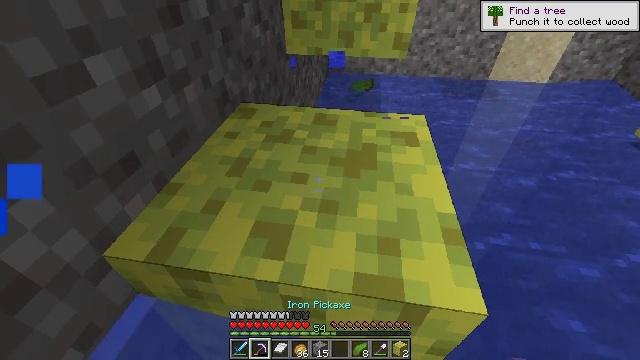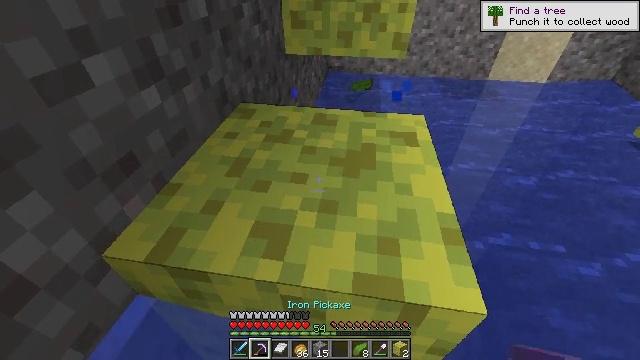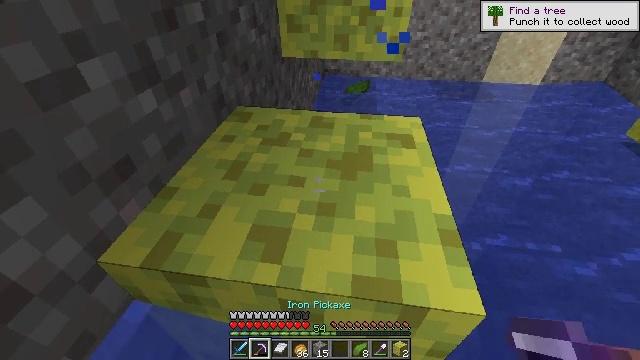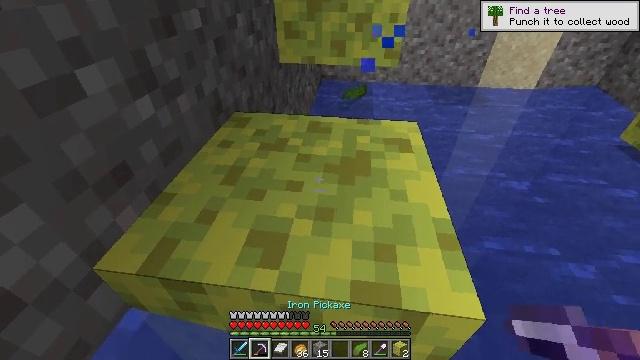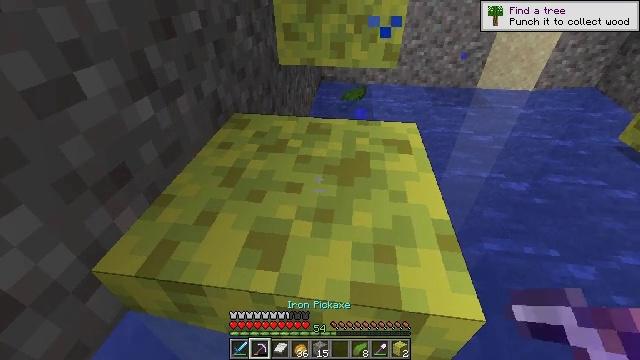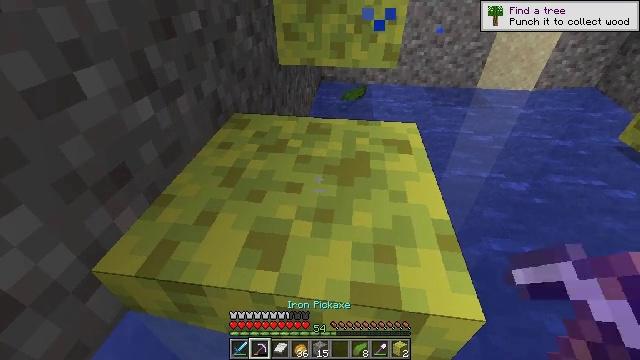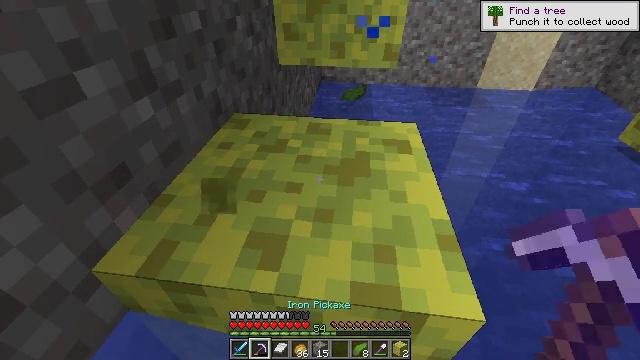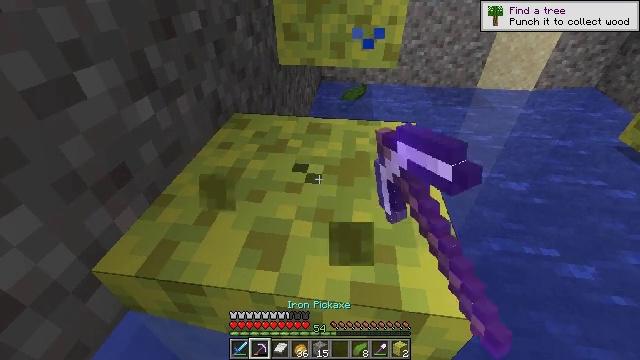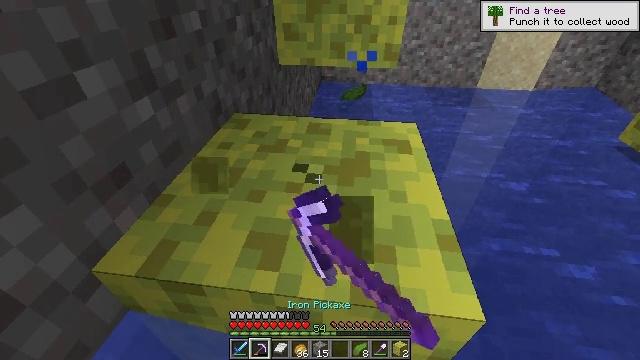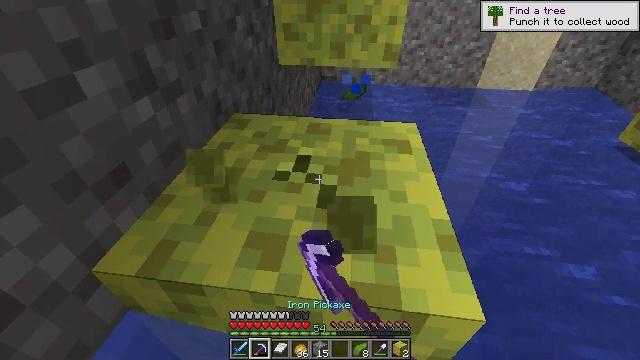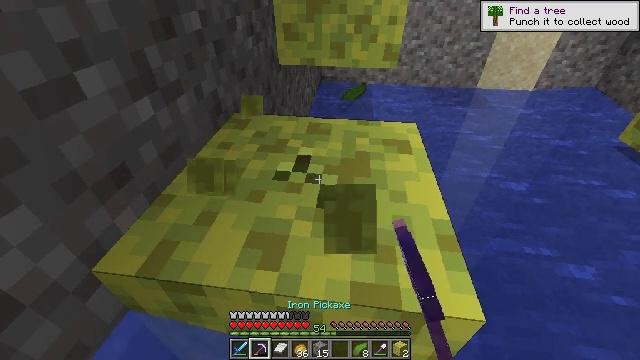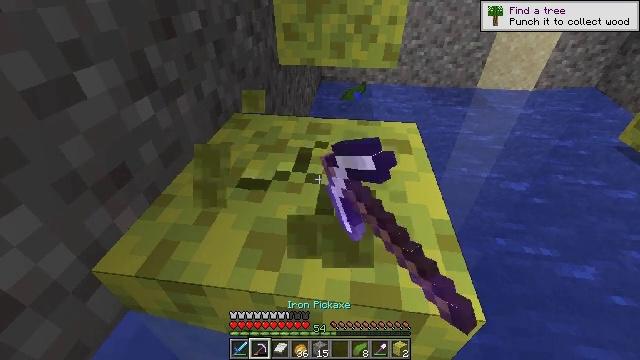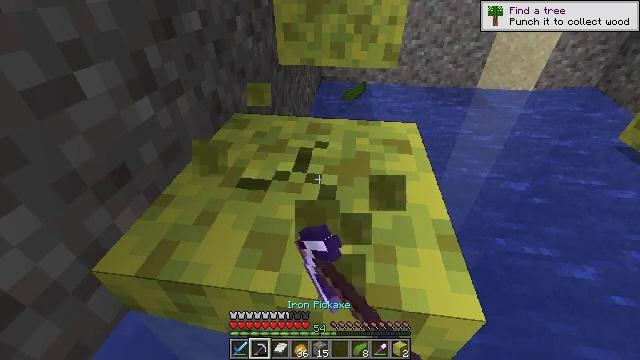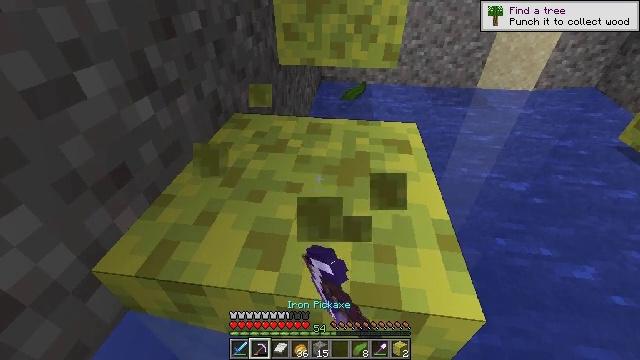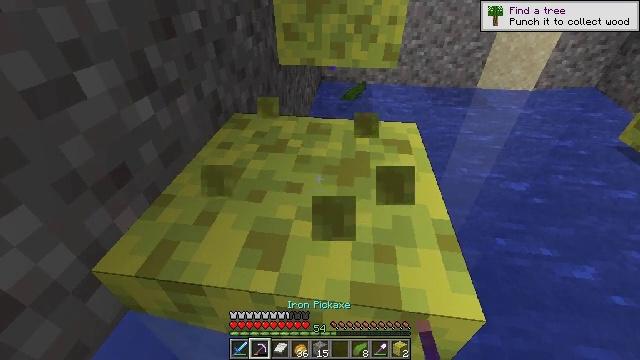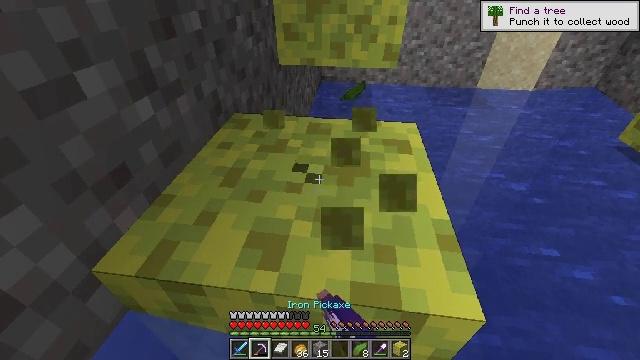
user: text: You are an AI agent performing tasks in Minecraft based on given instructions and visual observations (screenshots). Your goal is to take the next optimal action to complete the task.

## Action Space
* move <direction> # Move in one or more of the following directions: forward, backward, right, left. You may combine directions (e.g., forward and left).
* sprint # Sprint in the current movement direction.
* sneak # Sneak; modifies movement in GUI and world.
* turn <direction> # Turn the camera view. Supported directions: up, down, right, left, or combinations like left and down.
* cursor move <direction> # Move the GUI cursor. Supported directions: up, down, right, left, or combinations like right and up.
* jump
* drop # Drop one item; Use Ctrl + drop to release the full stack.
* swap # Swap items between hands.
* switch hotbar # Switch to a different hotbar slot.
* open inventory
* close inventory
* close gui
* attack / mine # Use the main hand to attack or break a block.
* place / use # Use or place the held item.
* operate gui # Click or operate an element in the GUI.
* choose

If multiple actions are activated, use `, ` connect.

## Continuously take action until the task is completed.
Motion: motion action
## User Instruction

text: Mine the wet sponge underwater.
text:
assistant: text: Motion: no_op
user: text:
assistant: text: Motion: no_op
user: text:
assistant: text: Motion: turn up
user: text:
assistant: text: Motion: no_op
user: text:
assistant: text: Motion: no_op
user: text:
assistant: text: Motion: attack / mine
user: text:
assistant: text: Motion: attack / mine
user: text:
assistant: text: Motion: attack / mine
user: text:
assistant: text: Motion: attack / mine
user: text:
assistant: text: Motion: attack / mine
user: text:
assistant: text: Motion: attack / mine
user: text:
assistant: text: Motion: attack / mine
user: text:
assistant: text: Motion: no_op
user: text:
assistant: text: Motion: attack / mine
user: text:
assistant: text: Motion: attack / mine
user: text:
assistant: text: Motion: attack / mine
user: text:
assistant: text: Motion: attack / mine
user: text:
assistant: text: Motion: attack / mine
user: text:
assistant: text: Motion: attack / mine
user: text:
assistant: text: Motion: attack / mine
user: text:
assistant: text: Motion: attack / mine
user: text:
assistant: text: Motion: attack / mine
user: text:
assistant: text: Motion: attack / mine
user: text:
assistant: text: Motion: attack / mine
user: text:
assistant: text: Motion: attack / mine
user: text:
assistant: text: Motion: attack / mine
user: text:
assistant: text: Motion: attack / mine
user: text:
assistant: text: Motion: attack / mine
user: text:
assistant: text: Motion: attack / mine
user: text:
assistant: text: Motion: attack / mine